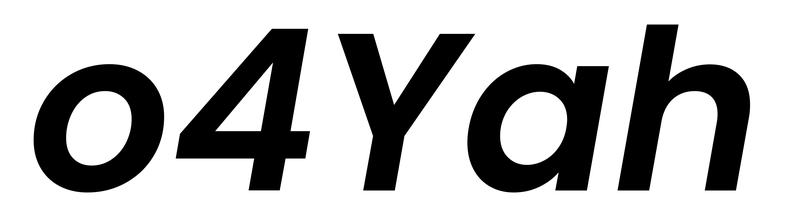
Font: Poppins-SemiBoldItalic